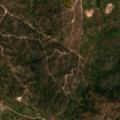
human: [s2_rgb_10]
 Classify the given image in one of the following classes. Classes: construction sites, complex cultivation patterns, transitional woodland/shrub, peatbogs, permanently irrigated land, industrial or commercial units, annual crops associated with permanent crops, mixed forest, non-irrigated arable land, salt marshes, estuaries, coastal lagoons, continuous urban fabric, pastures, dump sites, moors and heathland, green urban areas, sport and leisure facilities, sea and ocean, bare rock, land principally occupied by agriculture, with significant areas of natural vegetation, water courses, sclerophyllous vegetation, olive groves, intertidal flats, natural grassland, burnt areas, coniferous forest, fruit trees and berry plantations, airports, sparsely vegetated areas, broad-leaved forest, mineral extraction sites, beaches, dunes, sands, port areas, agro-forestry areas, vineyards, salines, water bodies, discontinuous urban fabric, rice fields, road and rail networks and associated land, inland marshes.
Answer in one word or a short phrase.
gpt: non-irrigated arable land, pastures, agro-forestry areas, broad-leaved forest, transitional woodland/shrub